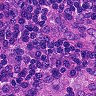
Metastatic tissue present: no